Question: Is there any way to duplicate several UI components in <URL>?
E.g. in the following screenshot I would like to duplicate the RedHorizontalArrangement layout as well as the label and the TextBox it contains.

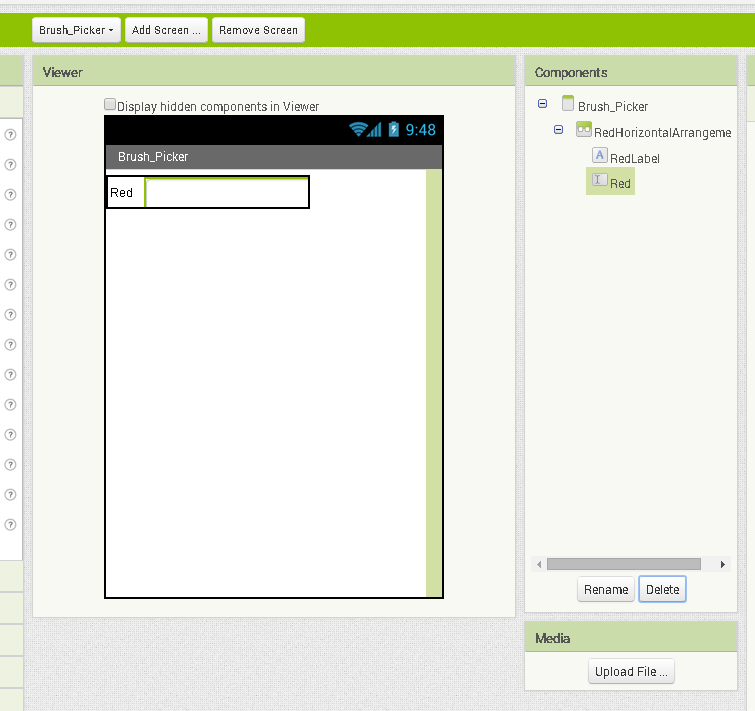
Answer: Unfortunetly no, you cannot copy and paste components, you need to re-drag them each time. You can at least copy & paste blocks (in blocks editor) which is often useful.